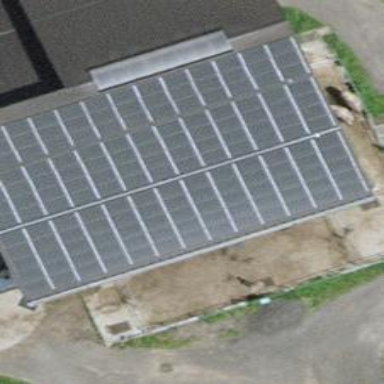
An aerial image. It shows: Solar power generator with photovoltaic panels.